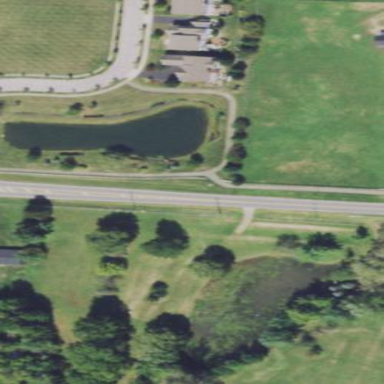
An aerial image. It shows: Pond surrounded by natural water.